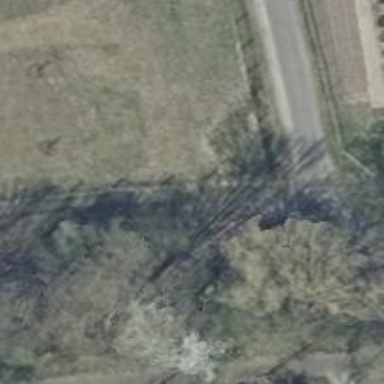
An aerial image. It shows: Grassy track with grade5 tracktype.